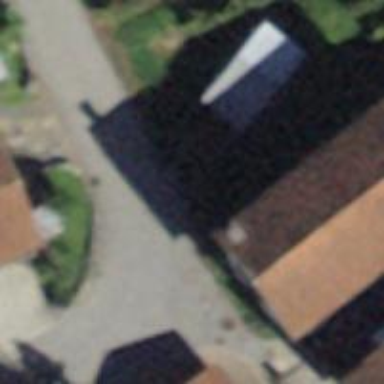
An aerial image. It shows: Residential road with concrete surface.